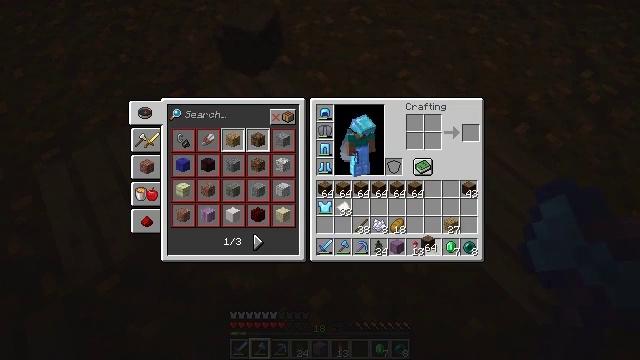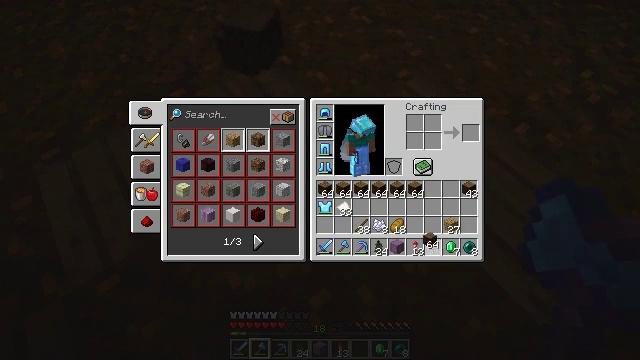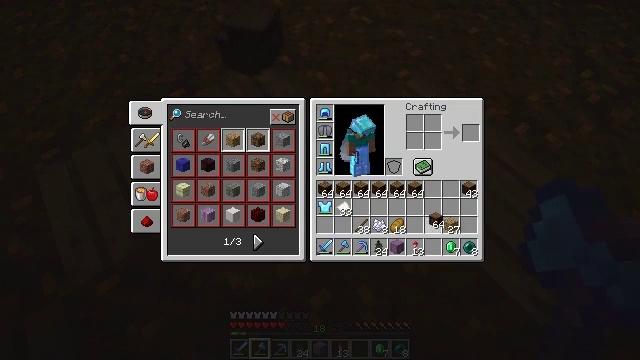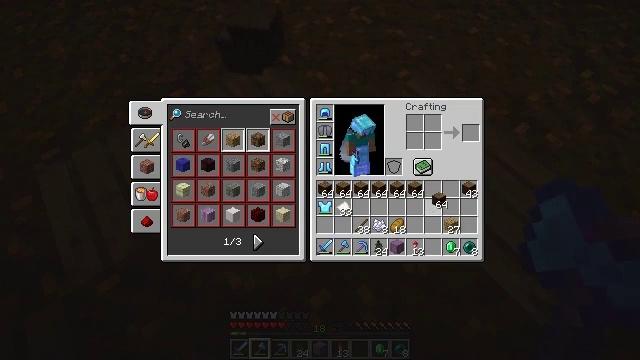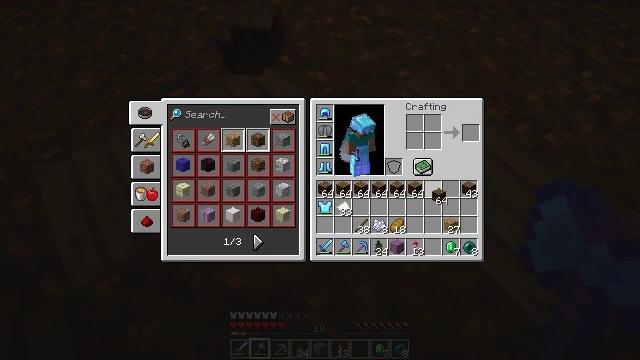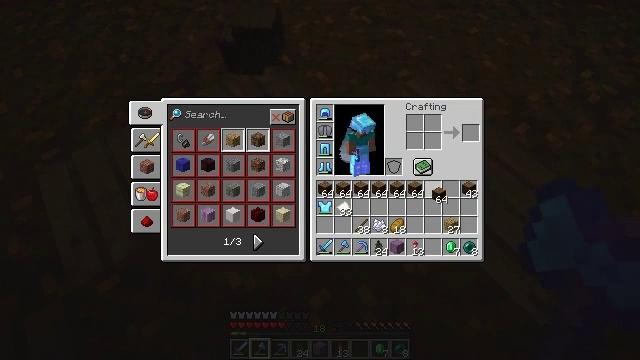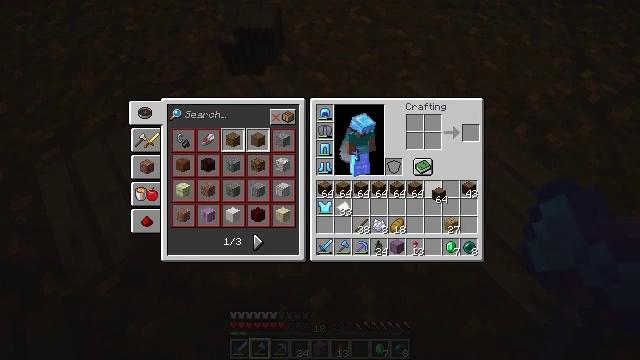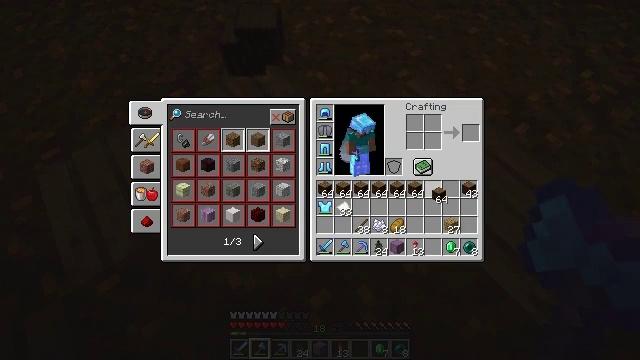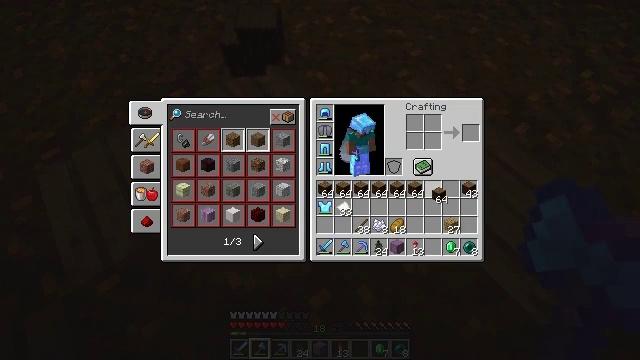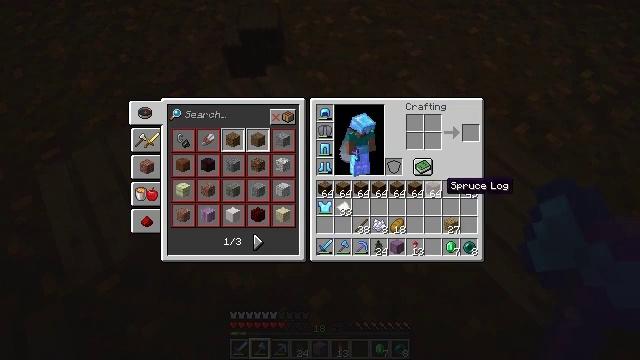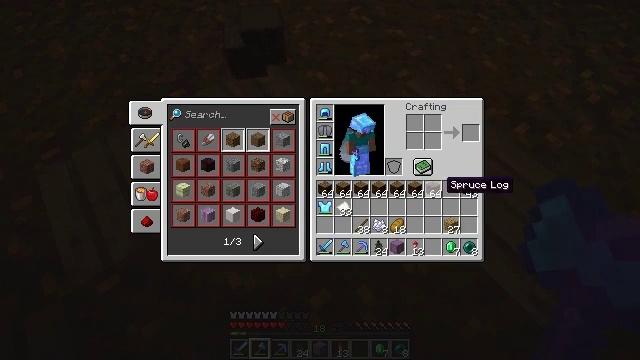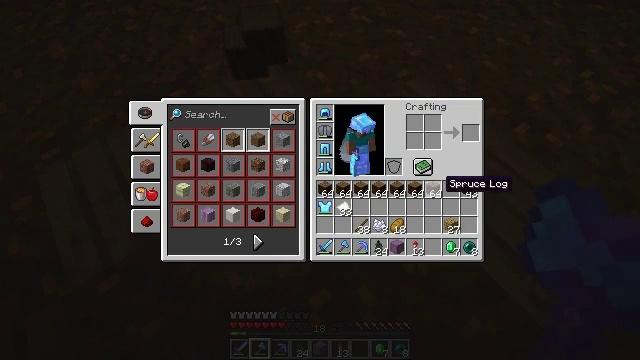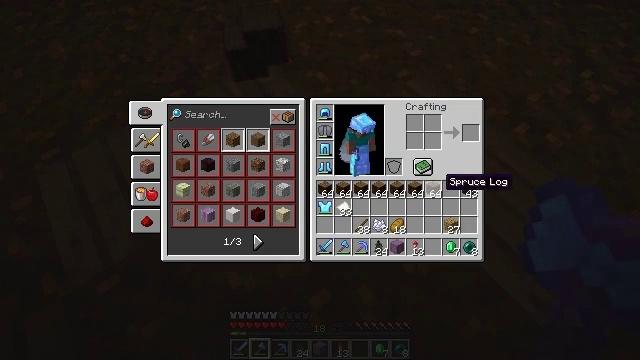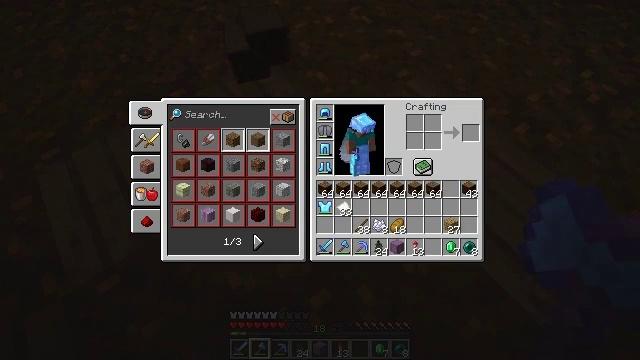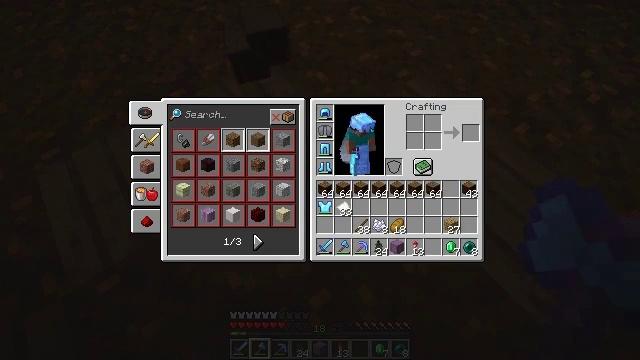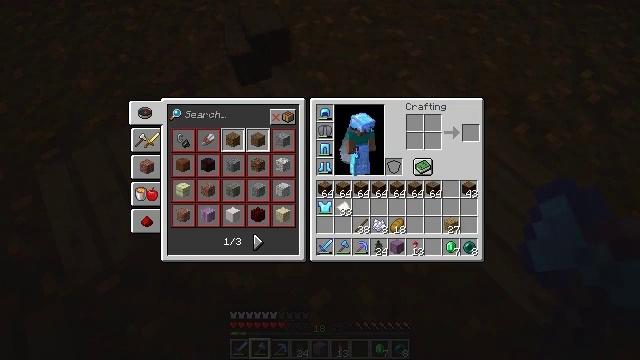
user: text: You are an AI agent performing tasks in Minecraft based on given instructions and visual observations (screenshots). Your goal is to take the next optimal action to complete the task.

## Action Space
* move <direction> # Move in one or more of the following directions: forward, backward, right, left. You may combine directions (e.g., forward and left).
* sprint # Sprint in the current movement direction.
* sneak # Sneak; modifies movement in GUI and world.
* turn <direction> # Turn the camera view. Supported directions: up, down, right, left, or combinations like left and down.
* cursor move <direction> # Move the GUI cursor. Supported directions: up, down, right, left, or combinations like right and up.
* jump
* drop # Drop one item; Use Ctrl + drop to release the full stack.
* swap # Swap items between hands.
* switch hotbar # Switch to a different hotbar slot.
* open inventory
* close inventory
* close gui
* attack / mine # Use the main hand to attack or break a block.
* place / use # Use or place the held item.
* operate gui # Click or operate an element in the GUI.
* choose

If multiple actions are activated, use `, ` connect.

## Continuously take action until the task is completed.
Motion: motion action
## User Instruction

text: Destroy the spruce leaves to get sticks and saplings.
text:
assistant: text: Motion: operate gui
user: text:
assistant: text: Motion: cursor move up
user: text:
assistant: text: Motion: cursor move up
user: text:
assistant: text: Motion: no_op
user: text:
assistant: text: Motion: no_op
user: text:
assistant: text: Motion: operate gui
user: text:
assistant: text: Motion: operate gui
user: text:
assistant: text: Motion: operate gui
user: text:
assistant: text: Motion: no_op
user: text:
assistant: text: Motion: no_op
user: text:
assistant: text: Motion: no_op
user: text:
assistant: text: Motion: no_op
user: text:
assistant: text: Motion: cursor move up
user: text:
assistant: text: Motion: no_op
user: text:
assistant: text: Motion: cursor move up
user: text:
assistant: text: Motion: no_op
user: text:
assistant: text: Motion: close inventory
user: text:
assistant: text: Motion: close inventory
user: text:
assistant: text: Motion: close inventory
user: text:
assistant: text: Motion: turn left and up
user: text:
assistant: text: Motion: turn left and up
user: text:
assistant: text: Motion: turn up
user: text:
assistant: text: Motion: move forward
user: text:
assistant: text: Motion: move forward
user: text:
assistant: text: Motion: move forward, turn up
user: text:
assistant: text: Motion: move forward
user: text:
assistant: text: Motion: move forward
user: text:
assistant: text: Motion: no_op
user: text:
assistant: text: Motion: no_op
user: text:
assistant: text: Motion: no_op